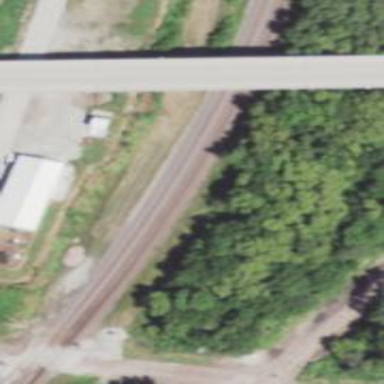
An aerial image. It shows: Railway track.